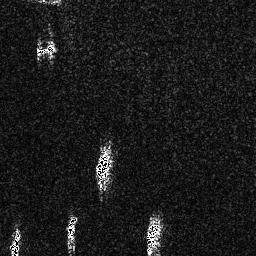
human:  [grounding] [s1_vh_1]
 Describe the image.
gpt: In the satellite image, there is  <ref>1 medium ship </ref> <box>[[36, 56, 44, 71, 0]]</box> located at center,  <ref>1 small ship </ref> <box>[[13, 16, 21, 22, 0]]</box> located at top left,  <ref>2 small ship </ref> <box>[[25, 83, 30, 97, 0], [3, 88, 8, 99, 0]]</box> located at bottom left,  <ref>1 medium ship </ref> <box>[[56, 83, 62, 99, 0]]</box> located at bottom.